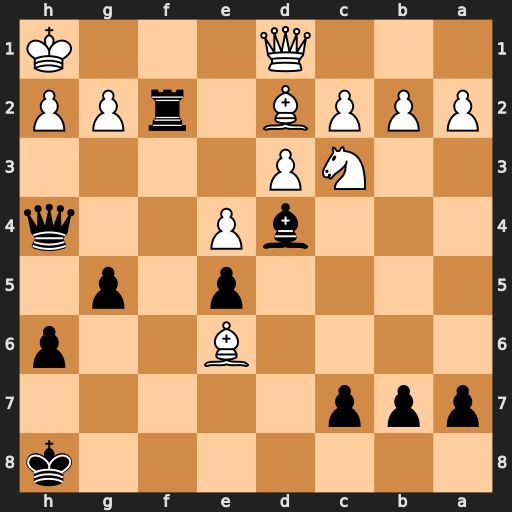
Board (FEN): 7k/ppp5/4B2p/4p1p1/3bP2q/2NP4/PPPB1rPP/3Q3K
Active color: b
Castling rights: -
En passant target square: -
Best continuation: Qh5 Qe1 g4 Qxf2 Bxf2